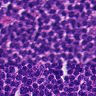
Metastatic tissue present: no